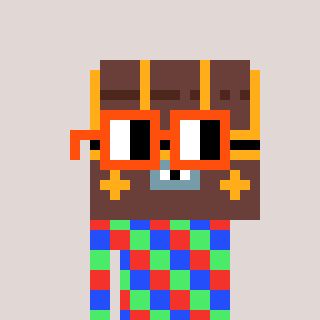
a pixel art character with square orange glasses, a treasure chest-shaped head and a slimegreen-colored body on a warm background